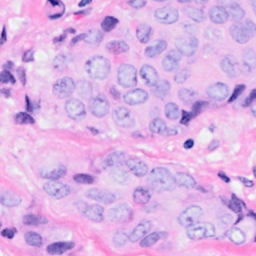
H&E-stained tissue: Breast